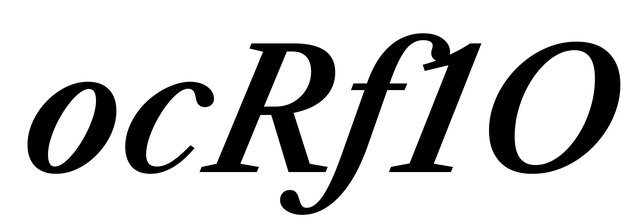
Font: LibreCaslonText-Italic_SemiBold_Italic